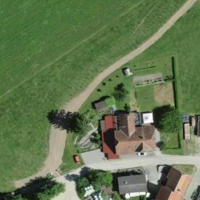
EUNIS habitat code: 55
Species observed at this site:
Sedum album